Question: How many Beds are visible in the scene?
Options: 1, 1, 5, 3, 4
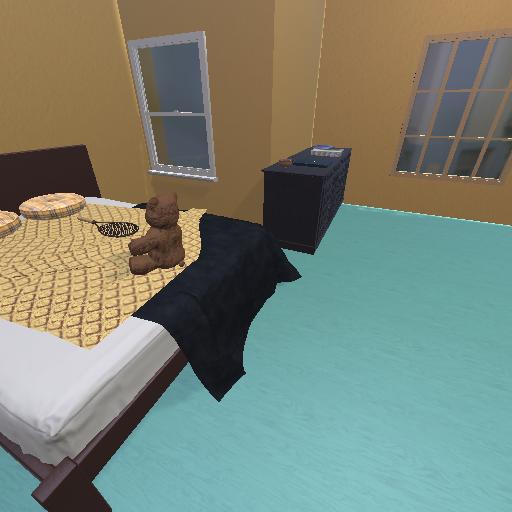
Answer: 1